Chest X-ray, AP view. Patient: 49 years old, sex F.
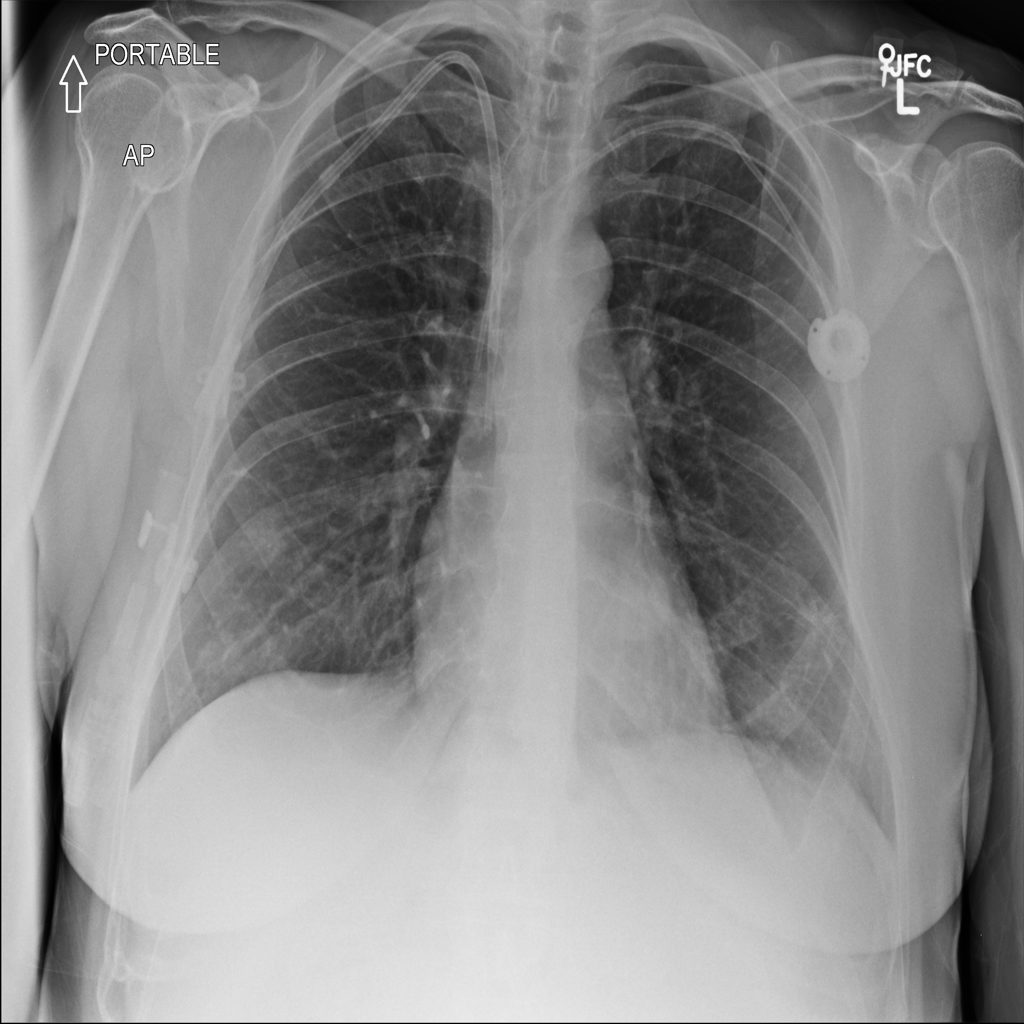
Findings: Infiltration